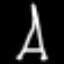
Label: The Eiffel Tower